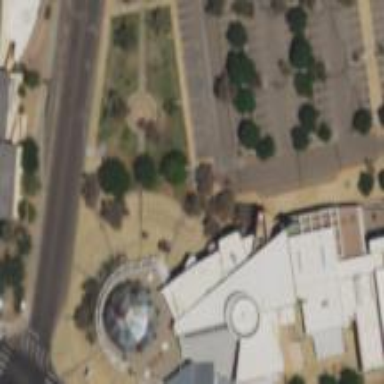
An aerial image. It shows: Museum housed in building.